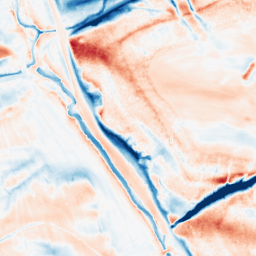
Category: classical
Decomposition family: gaussian_anisotropic
Decomposition parameters: sigma_x: 2
sigma_y: 10
Upsampling method: linear_exact
Upsampling parameters: scale: 8
Upsampling scale: 8